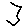
Label: hexagon